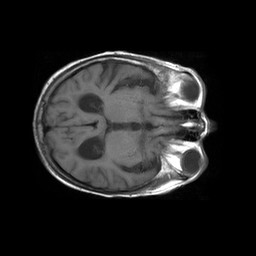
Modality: T1w
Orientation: axial
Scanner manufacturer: philips
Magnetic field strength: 1.5 T
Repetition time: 0.6782 s
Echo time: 0.015 s